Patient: sex F, age 53
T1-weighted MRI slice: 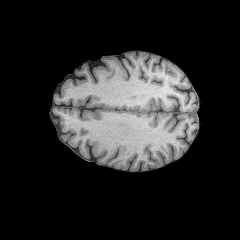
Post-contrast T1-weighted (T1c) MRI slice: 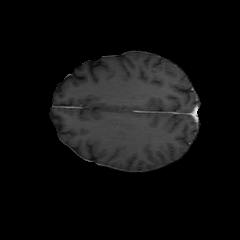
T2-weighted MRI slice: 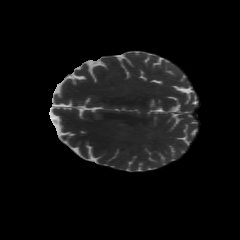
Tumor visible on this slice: no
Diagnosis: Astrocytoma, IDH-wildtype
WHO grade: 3